Рассмотрим $\omega$-мезон — частицу ненулевой массы изначально находящуюся в состоянии покоя. Он распадается на три $\pi$-мезона одинаковой массы:$$\omega\to3\pi.$$ В этой задаче будем исследовать, какие возможные значения могут иметь кинетические энергии $T_1$, $T_2$ и $T_3$ образовавшихся при распаде $\pi$-мезонов. Используем следующий общий метод. Построим равносторонний треугольник $\triangle A_1A_2A_3$, высота которого равна сумме кинетических энергий мезонов $Q=T_1+T_2+T_3$. Выберем в треугольнике точку $P$ такую, что расстояние от неё до стороны, противолежащей вершине $A_i$, равно $T_i$ $(i=1,2,3)$. Таким образом, каждая точка будет соответствовать набору кинетических энергий $(T_1,T_2,T_2)$. Все возможные наборы могут быть представлены областью внутри треугольника — так называемой физической областью.
Найдите физическую область распада $\omega\to3\pi$ в нерелятивистском приближении. Теперь рассмотрим атом позитрония $\text{Ps}$ — находящуюся в невозбуждённом состоянии частицу, состоящую из электрона и позитрона. Покоящийся атом позитрония может распасться на три $\gamma$-кванта:$$\text{Ps}\to3\gamma.$$ Нас интересуют возможные энергии этих $\gamma$-квантов. Вновь построим равносторонний треугольник $\triangle A_1A_2A_3$.
Найдите физическую область распада $\text{Ps}\to3\gamma$.
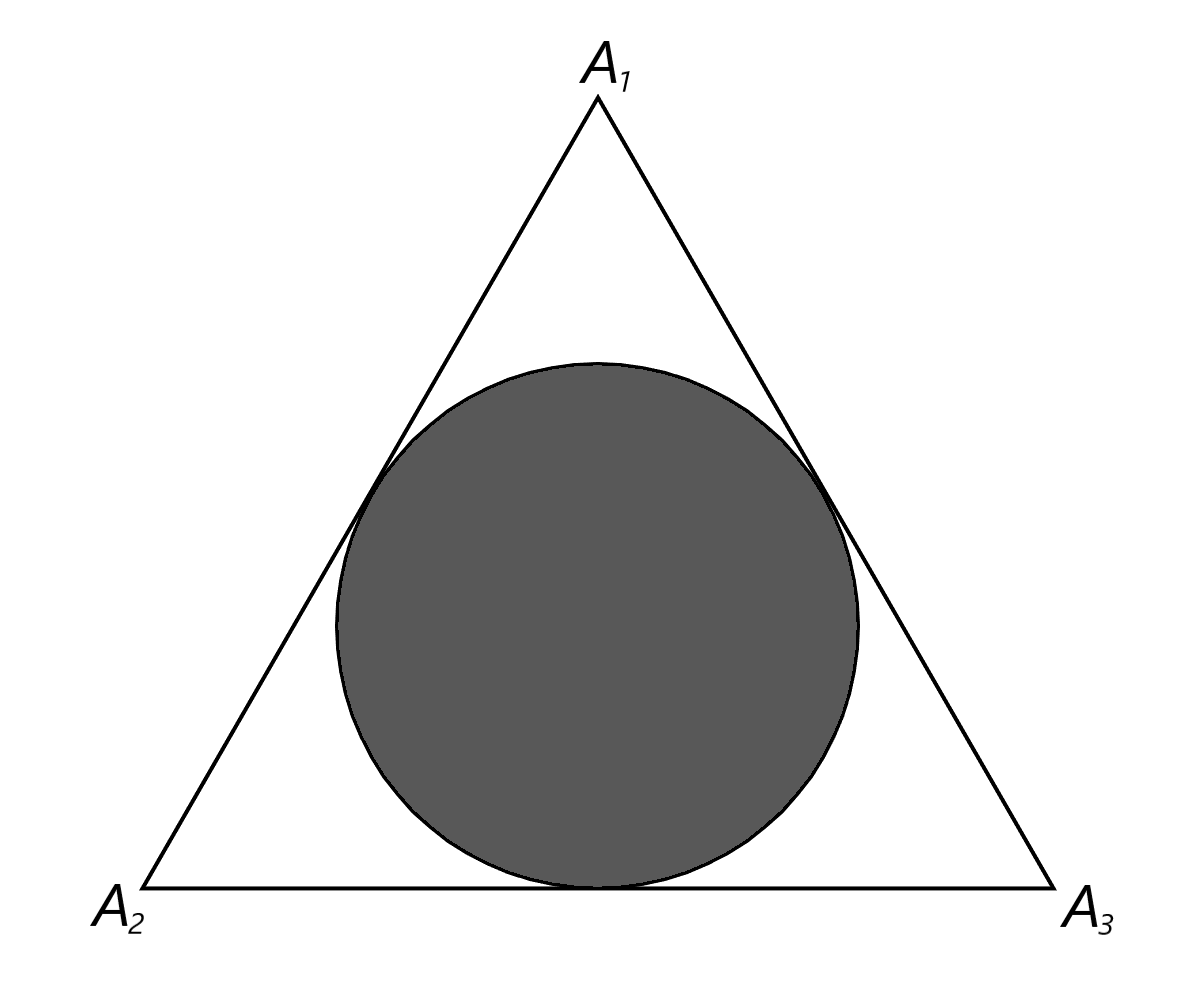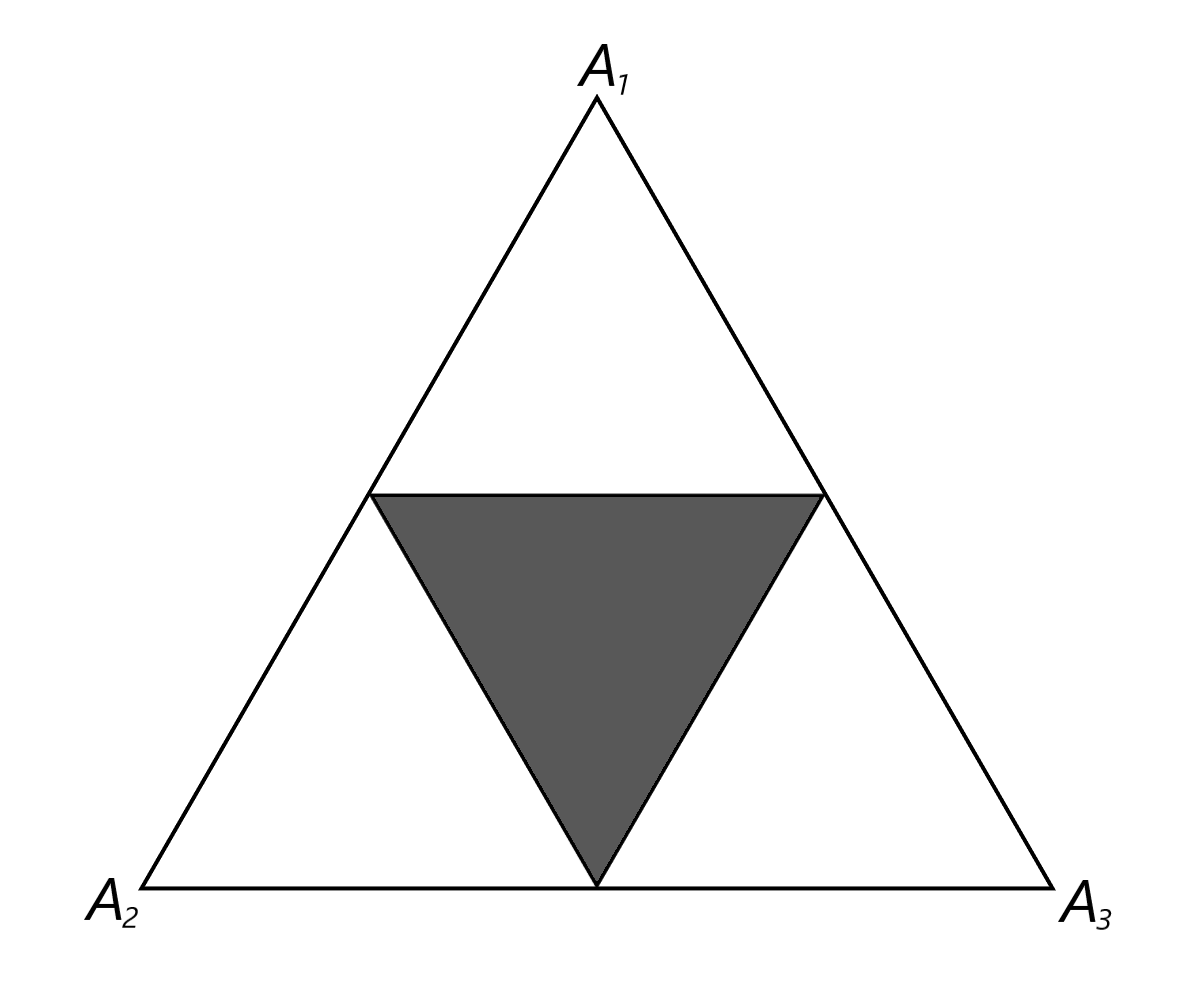
Найдите физическую область распада $\omega\to3\pi$ в нерелятивистском приближении.

Найдите физическую область распада $\text{Ps}\to3\gamma$.
Темы:
T, Механика, Соударения, Китайские